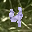
Label: 4